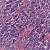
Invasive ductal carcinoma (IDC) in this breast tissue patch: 1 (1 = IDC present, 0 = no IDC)